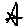
Label: star